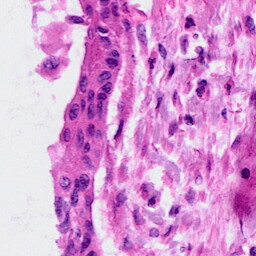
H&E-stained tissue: Cervix